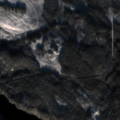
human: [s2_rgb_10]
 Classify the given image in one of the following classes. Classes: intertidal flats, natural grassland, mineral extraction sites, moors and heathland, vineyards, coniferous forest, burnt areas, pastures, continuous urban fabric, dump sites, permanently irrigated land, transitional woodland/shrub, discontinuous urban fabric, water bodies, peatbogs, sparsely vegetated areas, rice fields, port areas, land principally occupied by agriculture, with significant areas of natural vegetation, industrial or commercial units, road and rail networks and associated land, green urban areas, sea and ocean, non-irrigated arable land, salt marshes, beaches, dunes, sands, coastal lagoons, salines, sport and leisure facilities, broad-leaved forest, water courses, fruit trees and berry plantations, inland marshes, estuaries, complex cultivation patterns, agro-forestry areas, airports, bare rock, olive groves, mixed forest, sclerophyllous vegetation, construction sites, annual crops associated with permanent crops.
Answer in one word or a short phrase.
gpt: coniferous forest, transitional woodland/shrub, water bodies